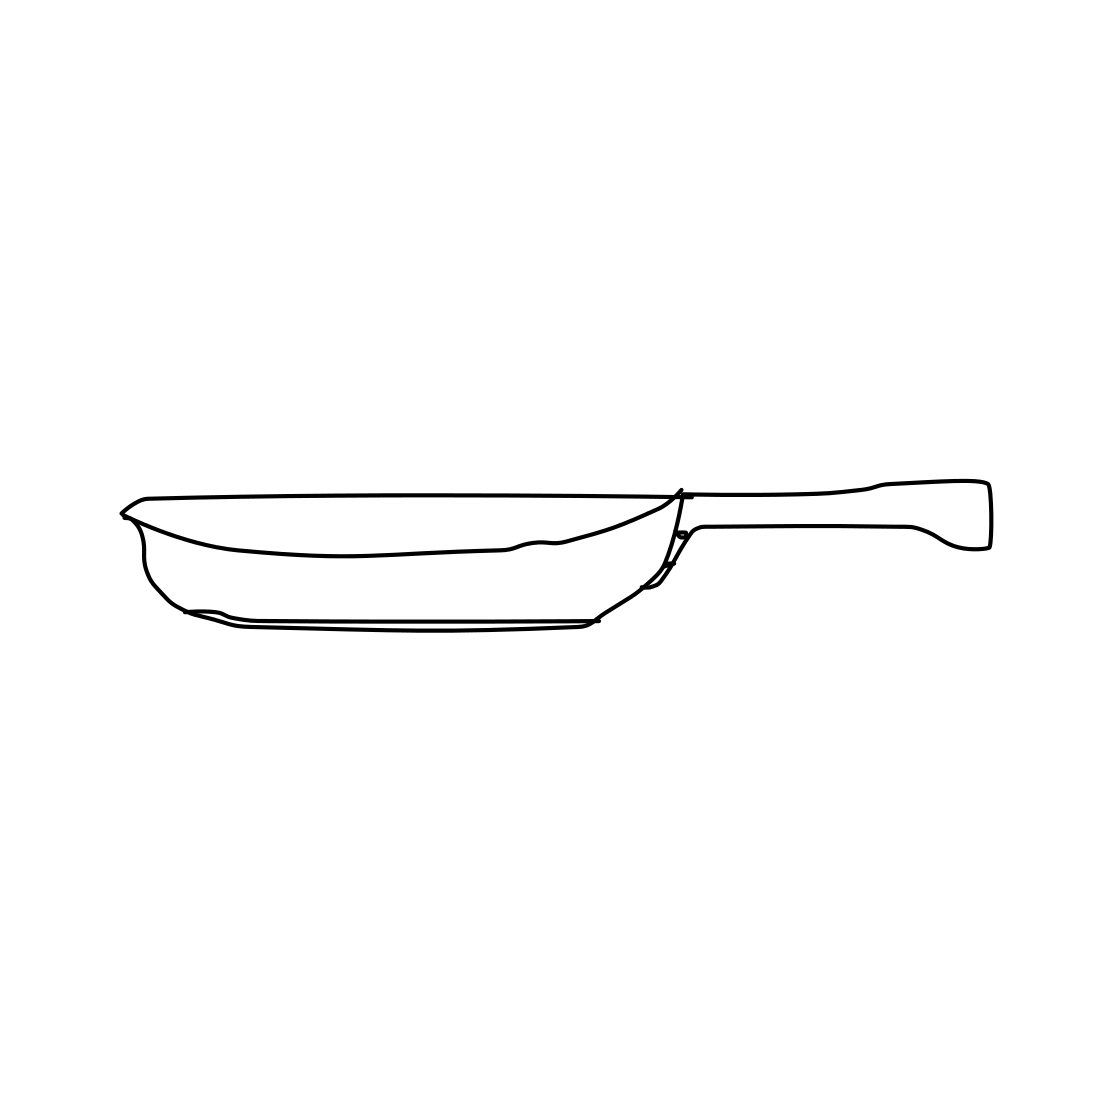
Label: frying-pan